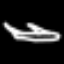
Label: airplane